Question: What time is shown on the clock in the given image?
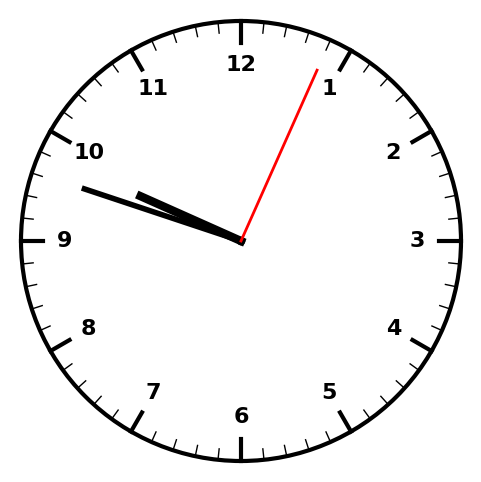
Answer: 09:48:04